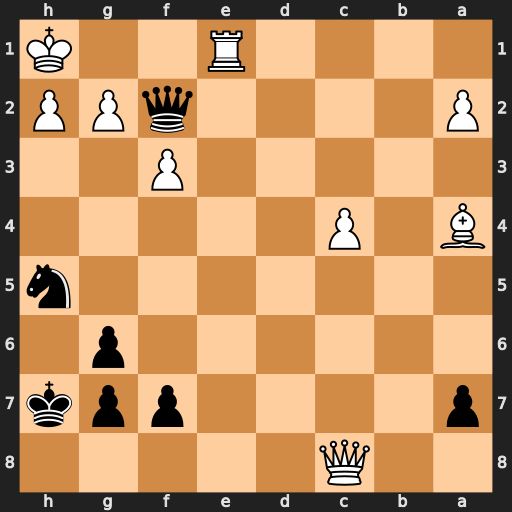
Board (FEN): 2Q5/p4ppk/6p1/7n/B1P5/5P2/P4qPP/4R2K
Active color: b
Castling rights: -
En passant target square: -
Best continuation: Qxe1#